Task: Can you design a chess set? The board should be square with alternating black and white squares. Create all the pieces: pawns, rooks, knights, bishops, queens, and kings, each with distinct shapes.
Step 1513:
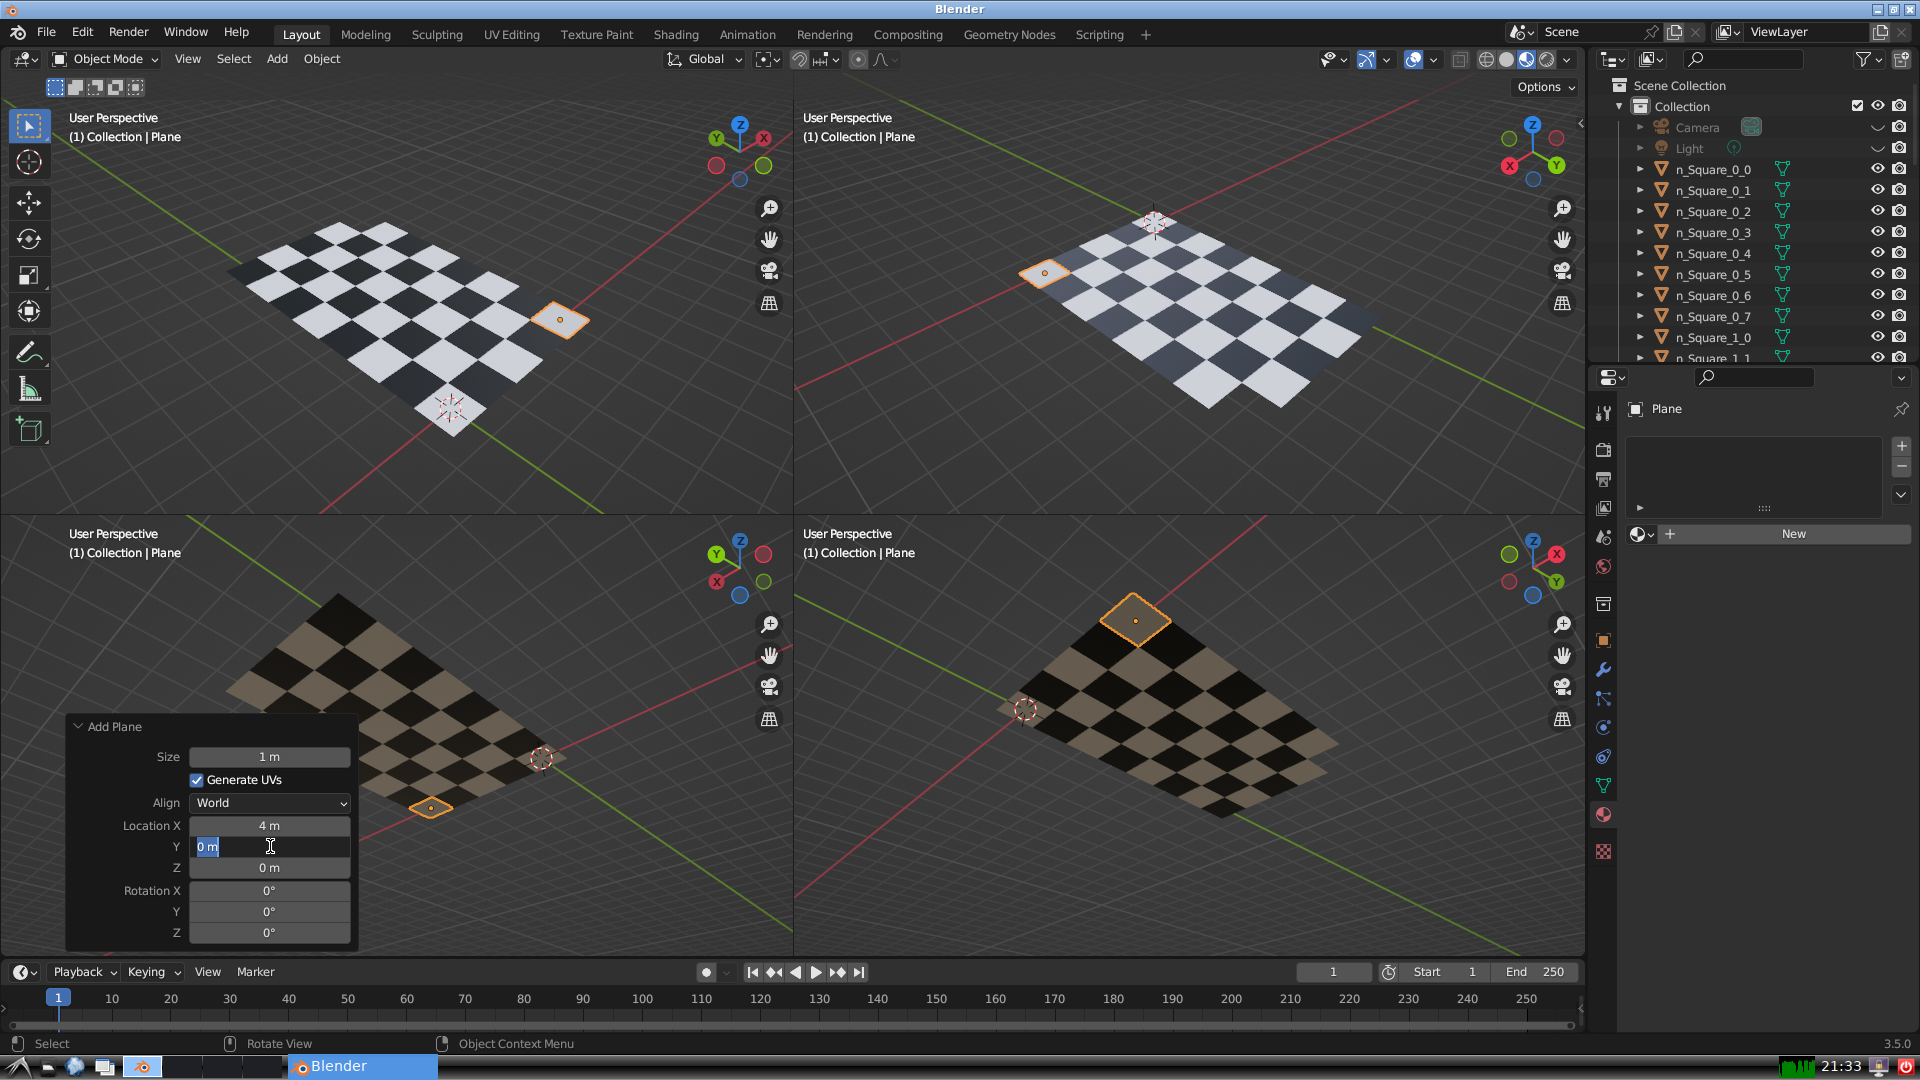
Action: input_text: 7.0